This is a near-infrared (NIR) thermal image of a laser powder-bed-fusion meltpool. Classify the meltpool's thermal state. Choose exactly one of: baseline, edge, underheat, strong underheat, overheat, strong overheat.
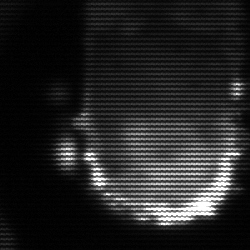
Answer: baseline